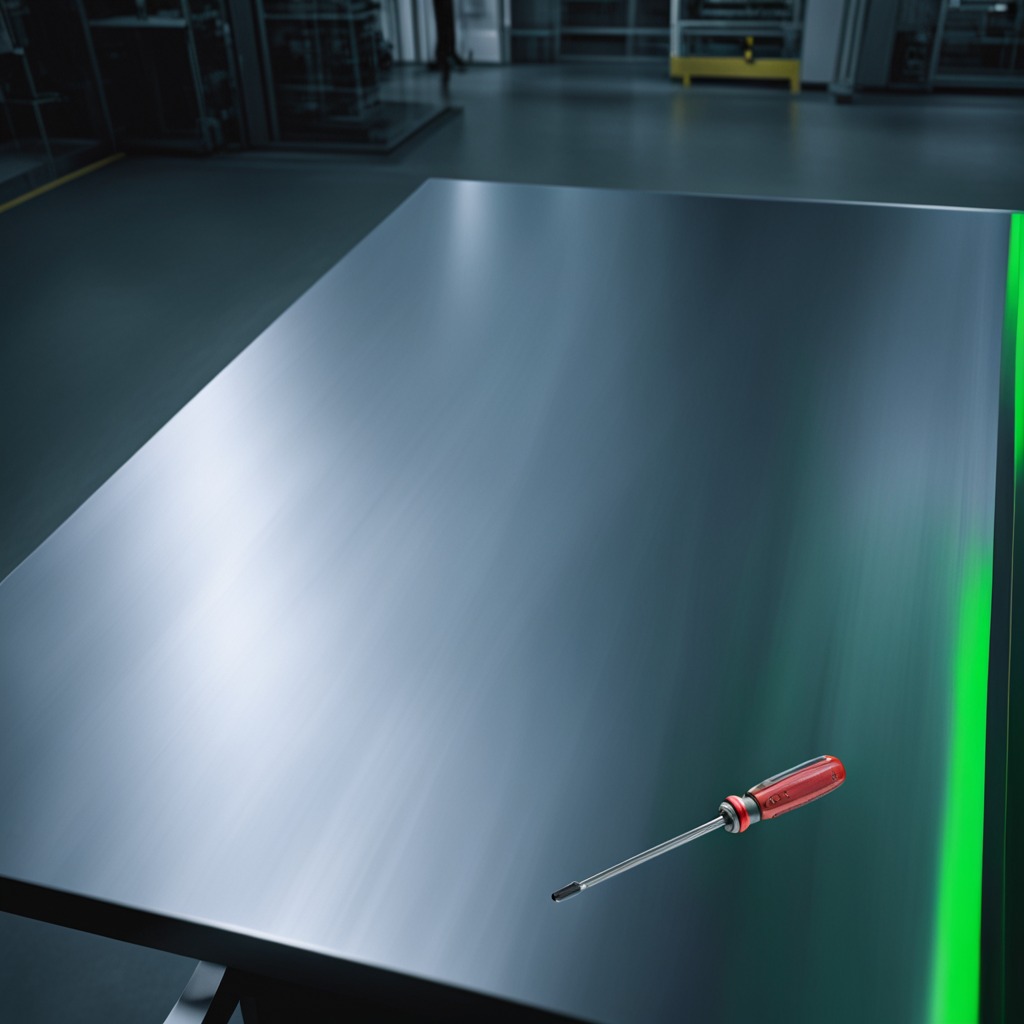
A screwdriver is lying on the metal table in a machine shop under fluorescent lights.